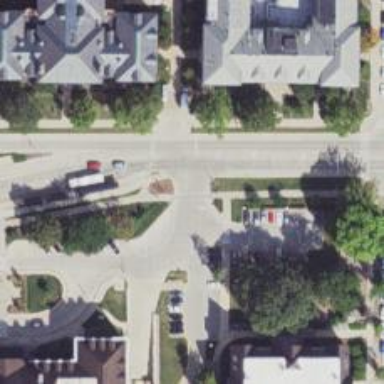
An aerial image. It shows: Uncontrolled road crossing.